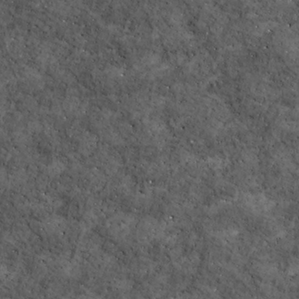
Label: non_frost